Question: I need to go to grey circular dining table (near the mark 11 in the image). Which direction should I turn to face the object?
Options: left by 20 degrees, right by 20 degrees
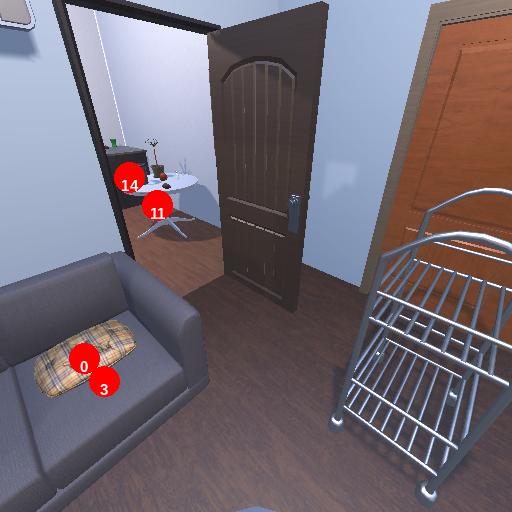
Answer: left by 20 degrees